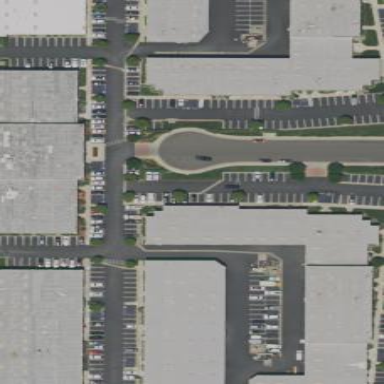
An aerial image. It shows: Commercial area.